Question: I have a kind of csv file, with some extra parameters. I don't want to write my own parser since I know there are alot of good ones out there. The problem is that I'm unsurtan if there is any parser that could handle my scenario.
My csv file looks like this:

I would like to first read the second lines below # ADM so in this case 3 lines. And the I would like to read the second line after # Prov.
Is there any good parser or reader that I could use that would help me with this, and how would I write to handle my scenario?
The extension of my file is not .csv either, it's .lab , but I guess thats not going to be a problem ?
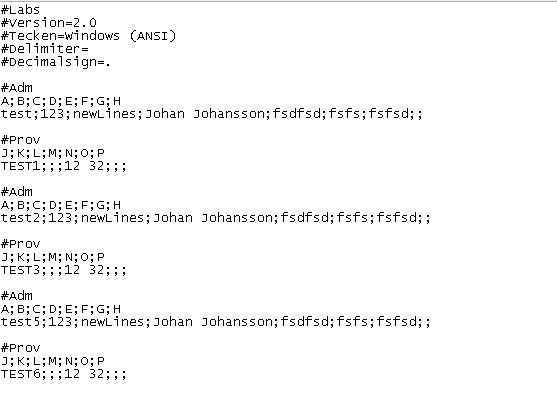
Answer: , I didn't see a spefic language for the task, and read too late about 'c#'. Here is a 'perl' solution, but is well commented, so I hope it can be useful and easy to translate to other languages.
Assuming a test file ('infile') like:
'''
1
2
3
4
5
#Adm
6
7
#Prov
8
9
#Adm
10
11
#Prov
12
13
#Adm
14
15
#Prov
16
17
'''
Content of 'script.pl':
'''
use warnings;
use strict;
## Assign empty value to read file by paragraphs.
$/ = qq[];
## Arrays to save second row of its section.
my (@adm, @prov);
## Regex to match beginning of section.
my $regex = qr/(?:#(?|(Adm)|(Prov)))/;
## Read file.
while ( <> ) {
## Remove last '
'.
chomp;
## If matches the section and it has at least two lines...
if ( m/\A${regex}/ and tr/
/
/ == 2 ) {
## Group the section name ($1) and its second line ($2).
if ( m/\A${regex}.*
^(.*)\Z/ms ) {
## Save line in an array depending of section's value.
if ( $1 eq q[Adm] ) {
push @adm, $2;
}
elsif ( $1 eq q[Prov] ) {
push @prov, $2;
}
}
}
}
## Print first lines of 'Adm' section and later lines of 'Prov' section.
for ( ( @adm, @prov ) ) {
printf qq[%s
], $_;
}
exit 0;
'''
Run it like:
'''
perl script.pl infile
'''
With following output:
'''
7
11
15
9
13
17
'''